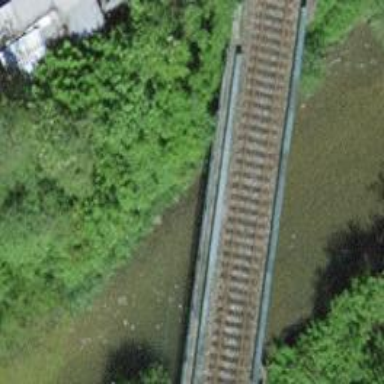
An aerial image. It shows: Single-track railway bridge with electrified contact line.